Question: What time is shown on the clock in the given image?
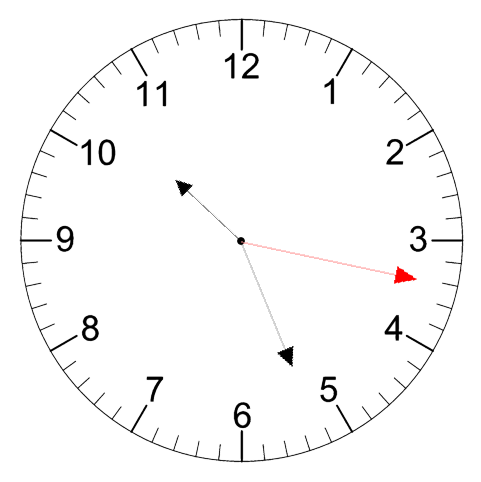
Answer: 10:26:17